Question:
What is the name of this form of circle? I just forgot.
I want something to google about making circles like this but forgot about the circle form.
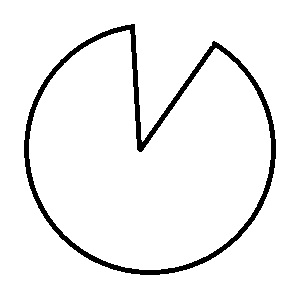
Answer: This is called a
<URL>